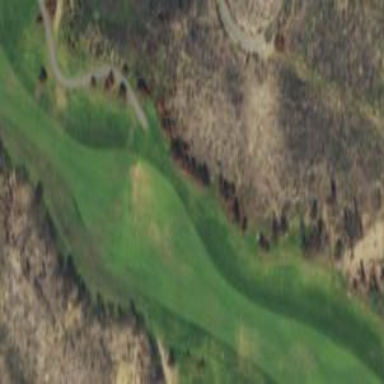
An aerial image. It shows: Grassy area designated as golf fairway.